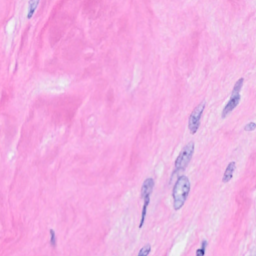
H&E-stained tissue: Breast